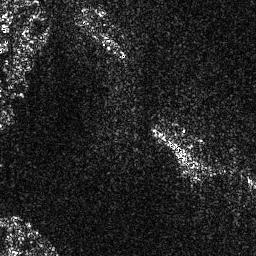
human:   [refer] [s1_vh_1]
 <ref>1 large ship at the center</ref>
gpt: <box>[[58, 48, 76, 66, 0]]</box>